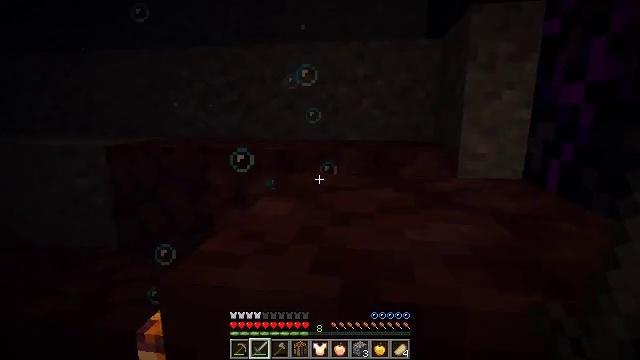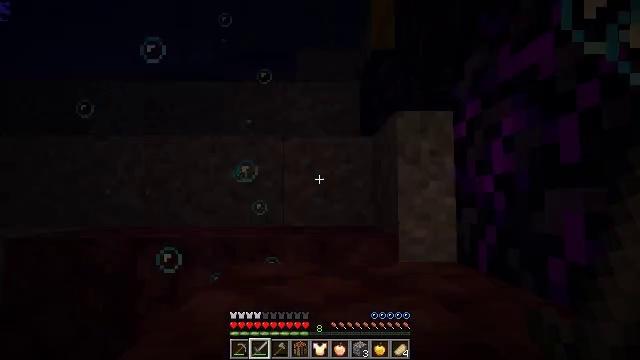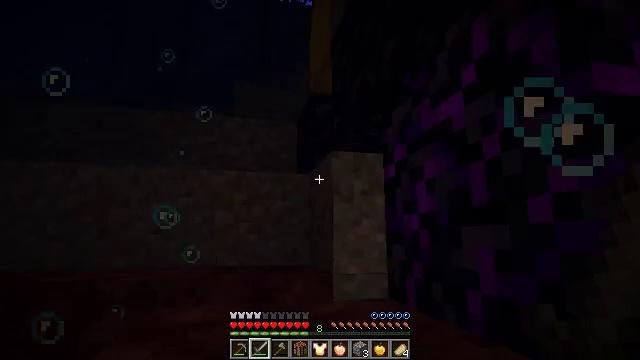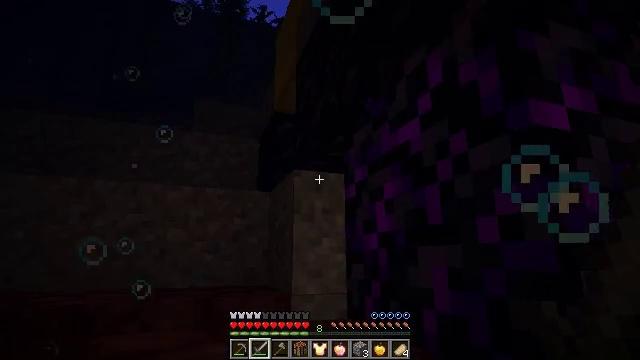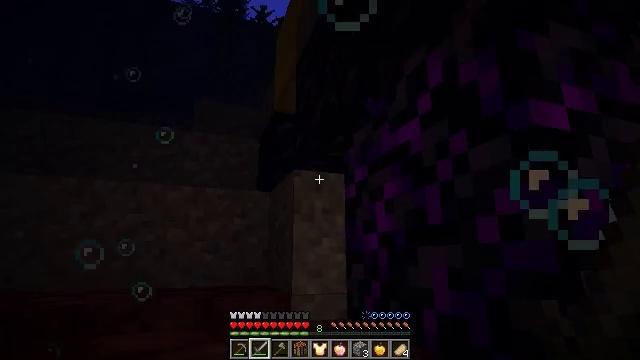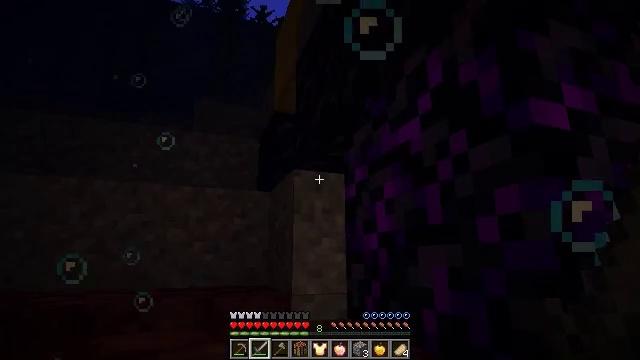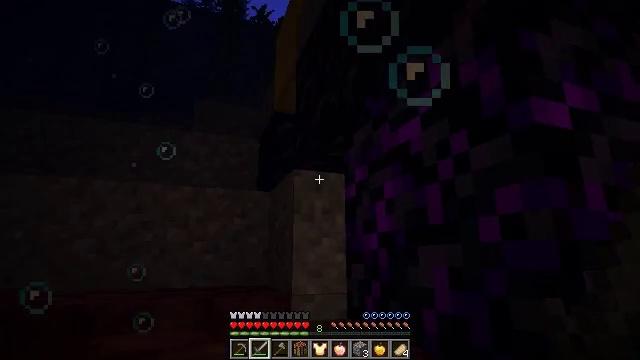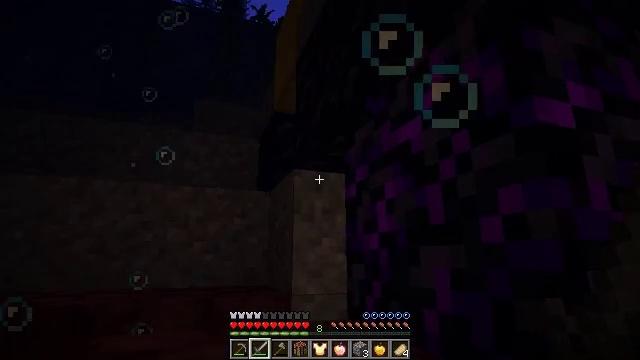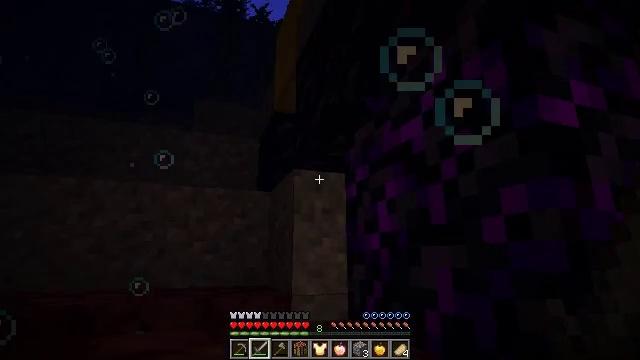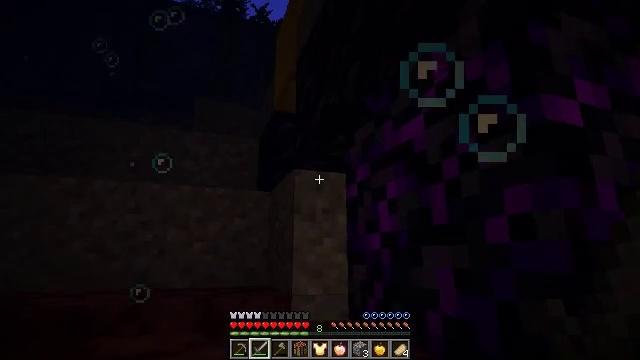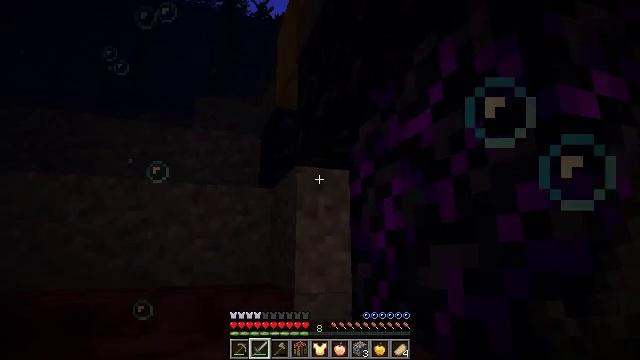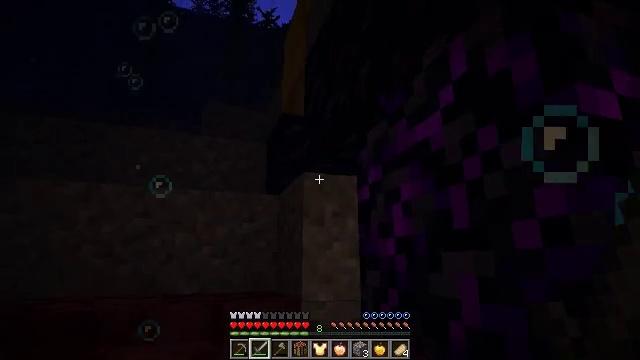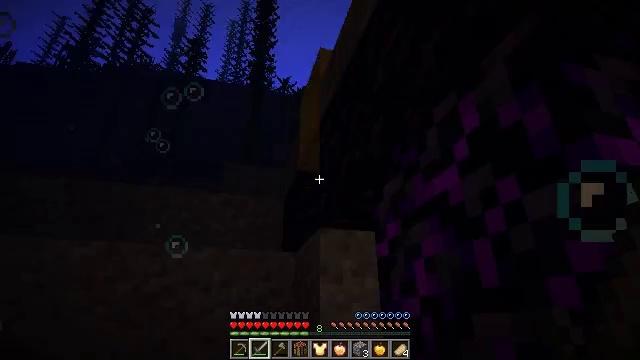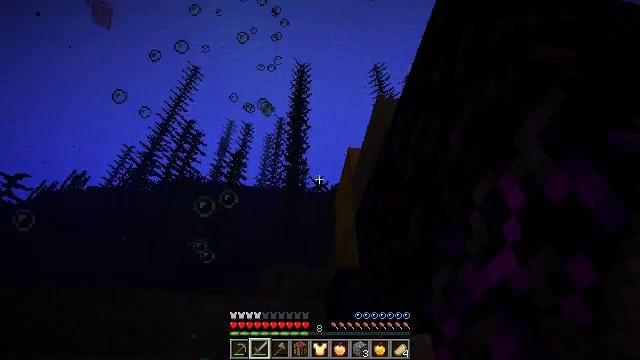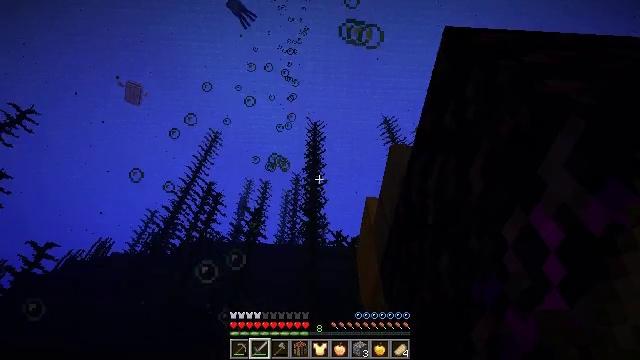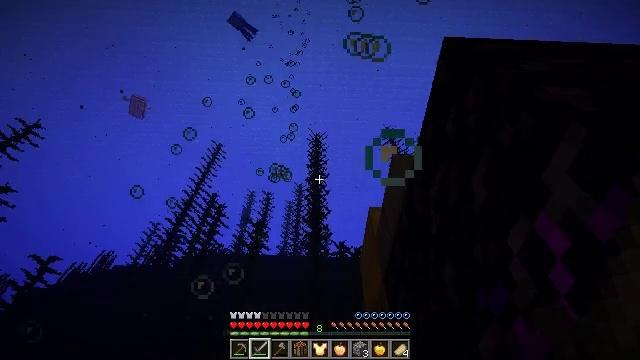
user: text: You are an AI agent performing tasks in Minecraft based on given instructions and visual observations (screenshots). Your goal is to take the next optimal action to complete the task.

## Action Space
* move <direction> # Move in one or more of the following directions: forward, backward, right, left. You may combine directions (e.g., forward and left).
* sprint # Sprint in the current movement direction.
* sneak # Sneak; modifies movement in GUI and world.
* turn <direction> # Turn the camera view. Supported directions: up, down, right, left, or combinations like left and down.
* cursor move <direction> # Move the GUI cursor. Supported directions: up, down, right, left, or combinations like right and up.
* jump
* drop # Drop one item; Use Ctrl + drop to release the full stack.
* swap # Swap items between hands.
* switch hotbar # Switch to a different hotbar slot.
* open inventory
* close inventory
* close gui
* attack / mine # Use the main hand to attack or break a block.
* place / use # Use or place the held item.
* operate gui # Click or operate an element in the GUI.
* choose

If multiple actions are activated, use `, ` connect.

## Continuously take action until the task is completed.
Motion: motion action
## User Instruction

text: Drop a leather chestplate.
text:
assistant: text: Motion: sneak, turn right and up
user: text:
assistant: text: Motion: sneak, turn right and up
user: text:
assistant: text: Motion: sneak, turn right and up
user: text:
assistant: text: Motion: sneak
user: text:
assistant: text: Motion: sneak
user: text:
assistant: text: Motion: move forward, sneak
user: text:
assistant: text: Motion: move forward, sneak
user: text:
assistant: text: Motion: move forward, sneak
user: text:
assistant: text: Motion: move forward, sneak
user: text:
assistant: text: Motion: move forward, sneak
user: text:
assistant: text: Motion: move forward, sneak, turn left and up
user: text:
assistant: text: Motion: move forward, sneak, turn left and up, jump
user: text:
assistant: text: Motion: move forward, sneak, turn left and up, jump
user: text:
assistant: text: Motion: move forward, sneak, turn left and up, jump
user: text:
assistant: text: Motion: move forward, sneak, turn up, jump
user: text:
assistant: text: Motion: move forward, sneak, jump
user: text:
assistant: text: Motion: move forward, sneak, jump
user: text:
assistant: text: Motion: move forward, sneak, jump
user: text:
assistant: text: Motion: move forward, sneak, jump
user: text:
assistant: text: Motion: move forward, sneak, jump
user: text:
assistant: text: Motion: move forward, sneak, jump
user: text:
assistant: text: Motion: move forward, sneak, jump
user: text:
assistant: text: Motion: move forward, sneak, jump
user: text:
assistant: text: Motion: move forward, sneak, jump
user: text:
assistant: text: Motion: move forward, sneak, jump
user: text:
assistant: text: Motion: move forward, sneak, jump
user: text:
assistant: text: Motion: move forward, sneak, jump
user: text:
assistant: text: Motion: move forward, sneak, jump
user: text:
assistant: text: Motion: move forward, jump
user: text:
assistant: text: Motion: move forward, jump